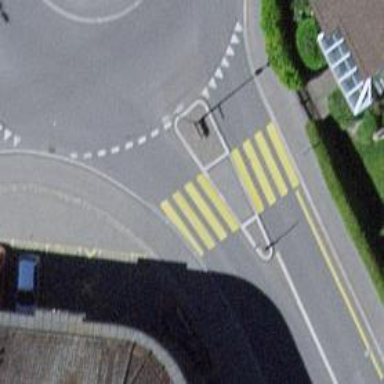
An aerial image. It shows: Uncontrolled zebra crossing with pedestrian island.